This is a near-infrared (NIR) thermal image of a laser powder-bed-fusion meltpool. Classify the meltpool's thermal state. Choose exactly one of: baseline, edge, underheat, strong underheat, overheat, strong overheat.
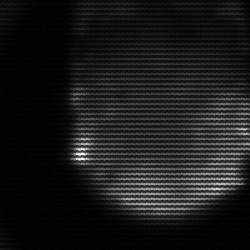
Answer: edge